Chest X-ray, PA view. Patient: 10 years old, sex F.
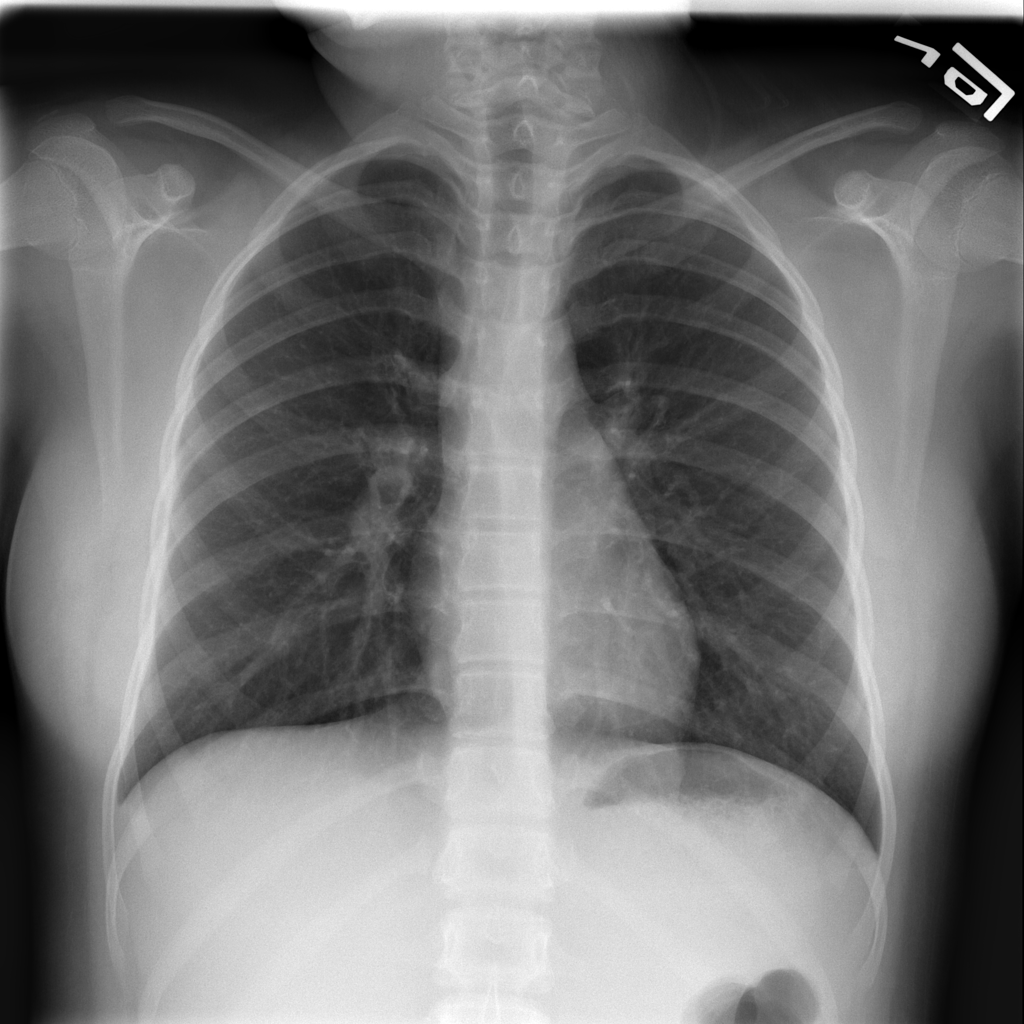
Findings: No Finding